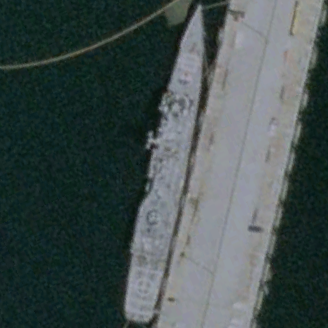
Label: cruiser